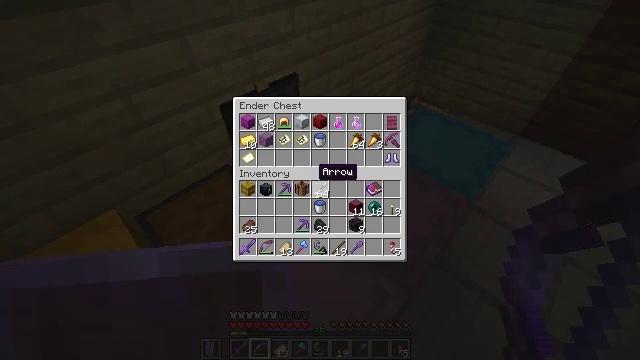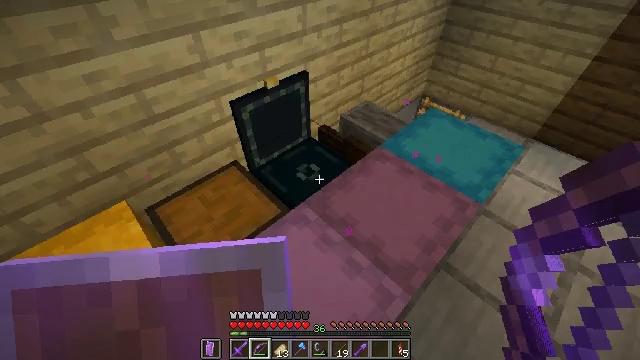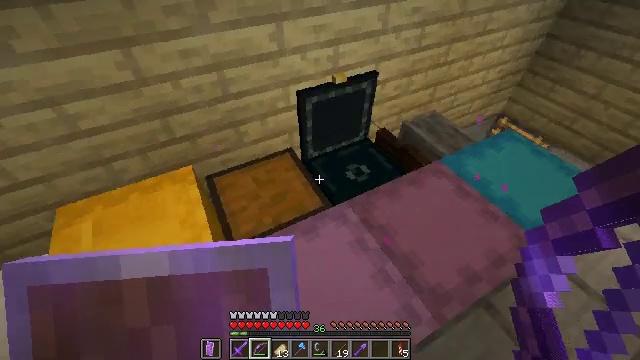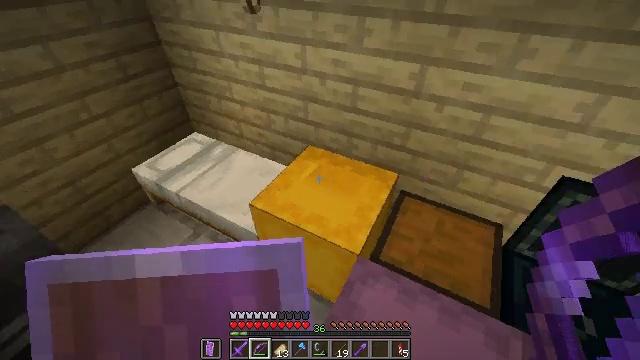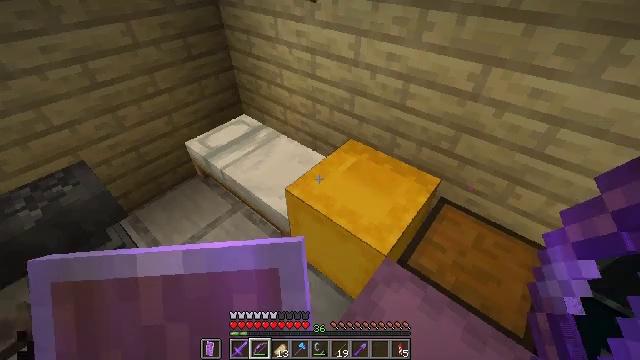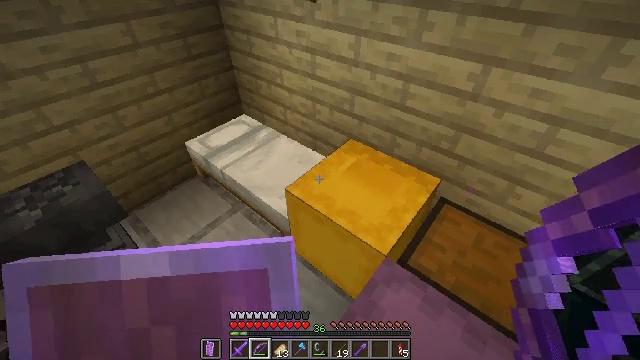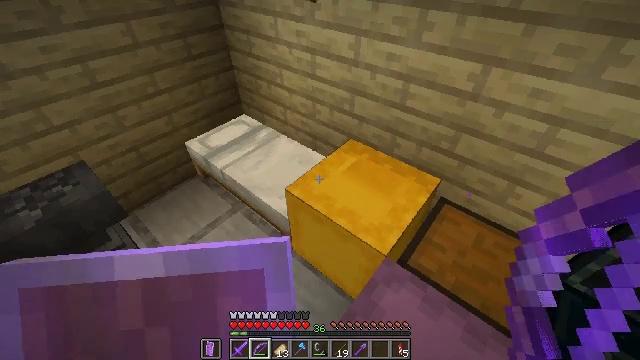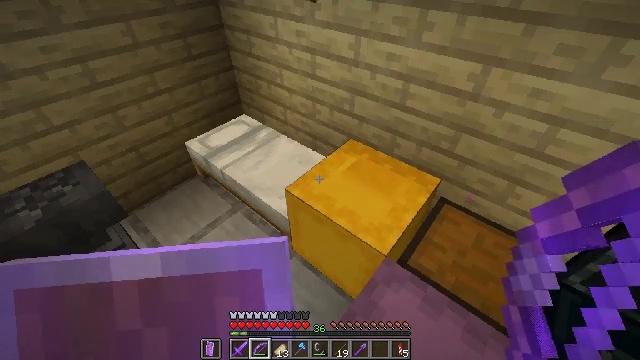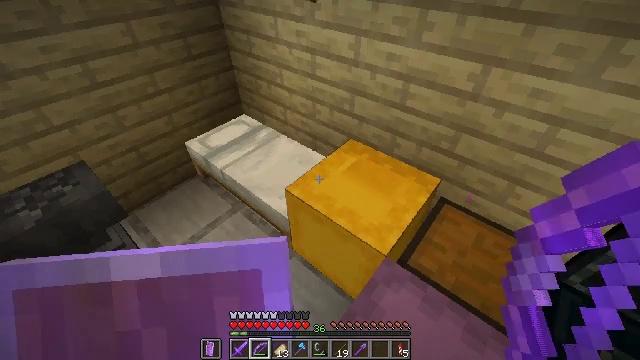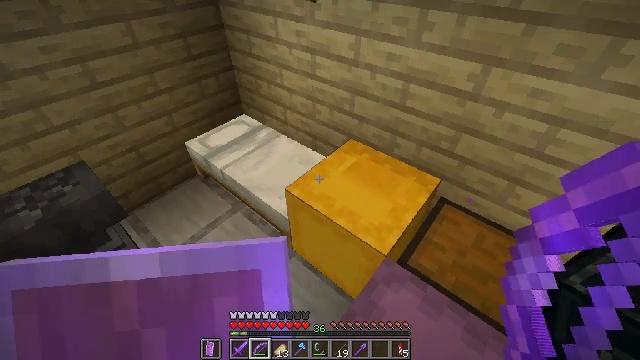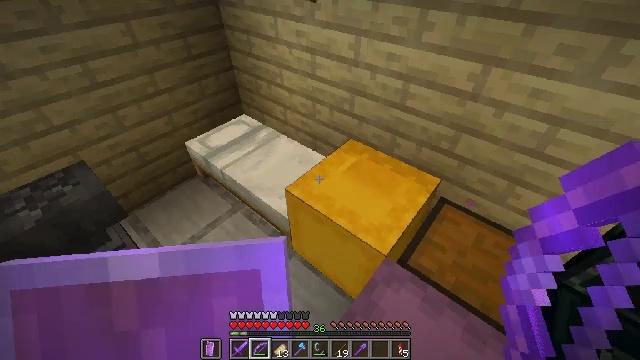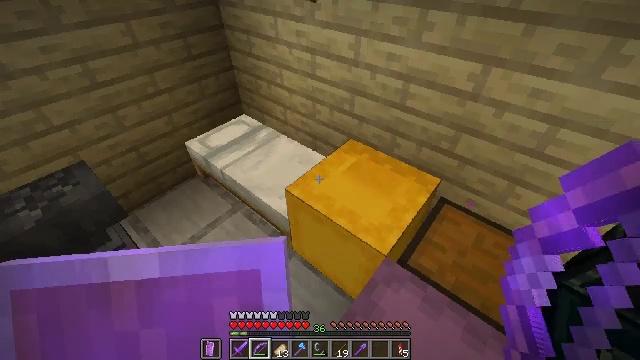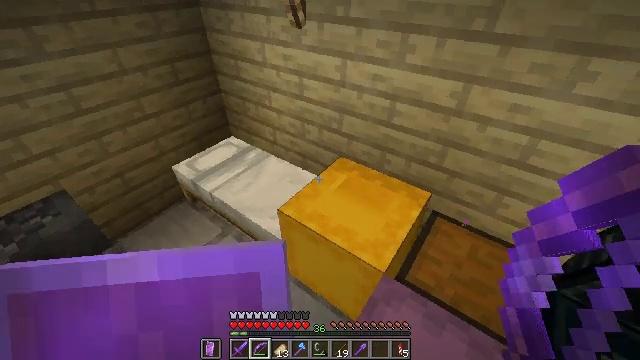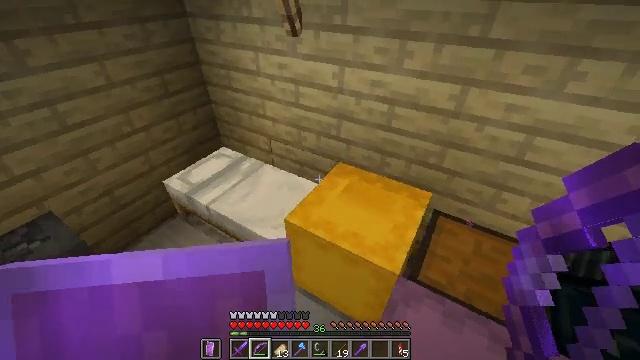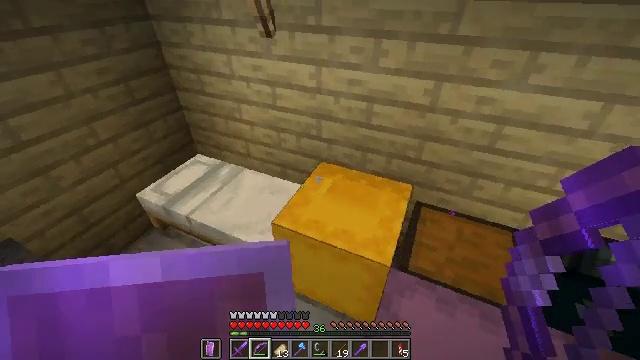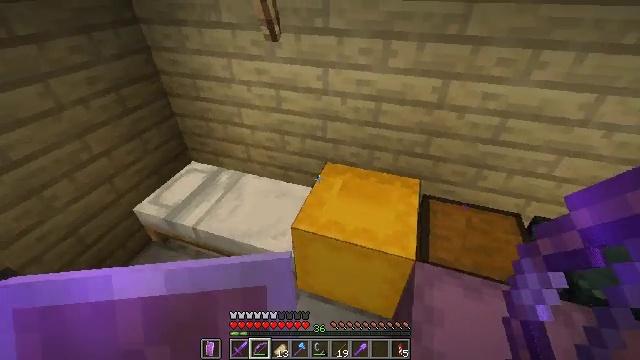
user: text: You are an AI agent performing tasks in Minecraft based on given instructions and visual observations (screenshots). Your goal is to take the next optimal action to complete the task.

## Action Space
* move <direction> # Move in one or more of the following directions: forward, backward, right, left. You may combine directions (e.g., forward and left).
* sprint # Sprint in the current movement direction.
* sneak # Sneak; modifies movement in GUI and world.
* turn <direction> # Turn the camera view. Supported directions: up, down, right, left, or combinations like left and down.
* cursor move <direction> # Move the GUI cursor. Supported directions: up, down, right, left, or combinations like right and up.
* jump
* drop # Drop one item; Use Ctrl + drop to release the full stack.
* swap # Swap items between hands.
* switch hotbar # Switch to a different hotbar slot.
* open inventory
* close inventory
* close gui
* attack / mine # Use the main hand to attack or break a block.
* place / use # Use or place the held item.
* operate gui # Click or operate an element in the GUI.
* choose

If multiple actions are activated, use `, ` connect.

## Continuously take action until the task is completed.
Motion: motion action
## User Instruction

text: Mine the yellow shulker box.
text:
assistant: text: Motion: turn left
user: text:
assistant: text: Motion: turn left
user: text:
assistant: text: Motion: turn left and up
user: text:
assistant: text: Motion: turn left and down
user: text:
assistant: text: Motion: no_op
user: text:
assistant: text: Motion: no_op
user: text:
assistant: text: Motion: no_op
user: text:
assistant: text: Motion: no_op
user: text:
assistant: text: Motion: no_op
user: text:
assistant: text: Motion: no_op
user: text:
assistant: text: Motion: no_op
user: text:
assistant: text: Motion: move left, turn right and up
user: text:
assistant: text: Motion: move left, turn right and up
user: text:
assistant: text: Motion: move left, turn right
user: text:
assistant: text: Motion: move left, turn right
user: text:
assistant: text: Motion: turn right
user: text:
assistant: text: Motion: no_op
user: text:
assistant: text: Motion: no_op
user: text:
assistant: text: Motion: turn right and down
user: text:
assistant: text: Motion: turn right
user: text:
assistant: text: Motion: no_op
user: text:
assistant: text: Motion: no_op
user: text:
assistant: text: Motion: no_op
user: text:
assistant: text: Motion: no_op
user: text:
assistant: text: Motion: no_op
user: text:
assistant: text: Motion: no_op
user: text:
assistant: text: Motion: turn right
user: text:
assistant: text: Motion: turn right
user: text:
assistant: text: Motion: no_op
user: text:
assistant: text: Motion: no_op